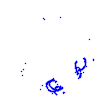
Particle: kaon